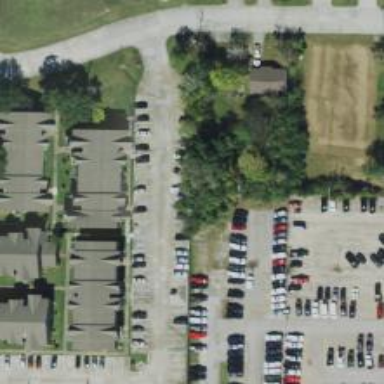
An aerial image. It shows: Parking space is available.